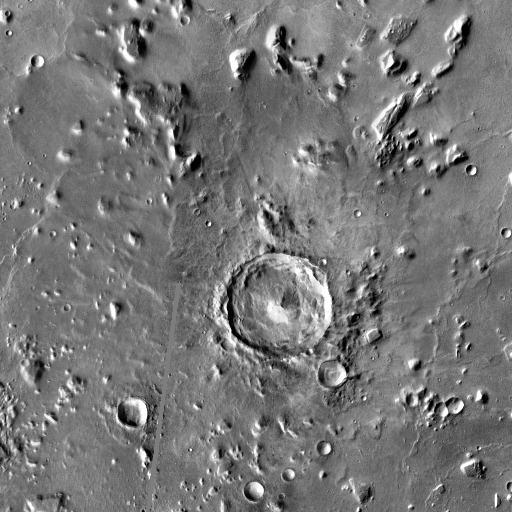
Crater classes present: Background, Other, Layered, Buried